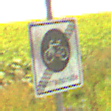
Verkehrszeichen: EndeFahrradstrasse
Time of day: Midday
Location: Outdoor (RoadRail)
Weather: PartlyCloudy
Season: NotSpecified
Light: Natural